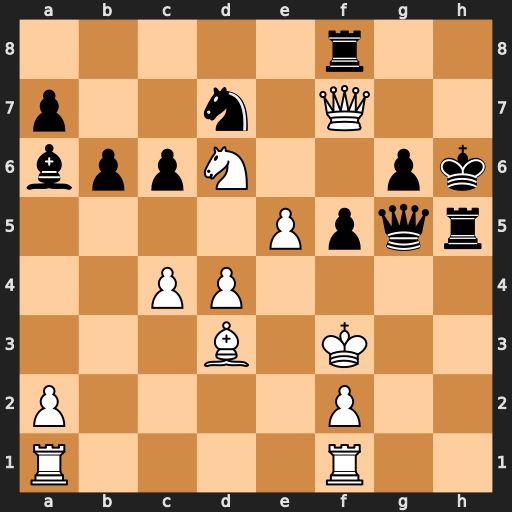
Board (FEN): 5r2/p2n1Q2/bppN2pk/4Ppqr/2PP4/3B1K2/P4P2/R4R2
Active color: w
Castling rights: -
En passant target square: -
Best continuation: Qxf8+ Nxf8 Nf7+ Kg7 Nxg5